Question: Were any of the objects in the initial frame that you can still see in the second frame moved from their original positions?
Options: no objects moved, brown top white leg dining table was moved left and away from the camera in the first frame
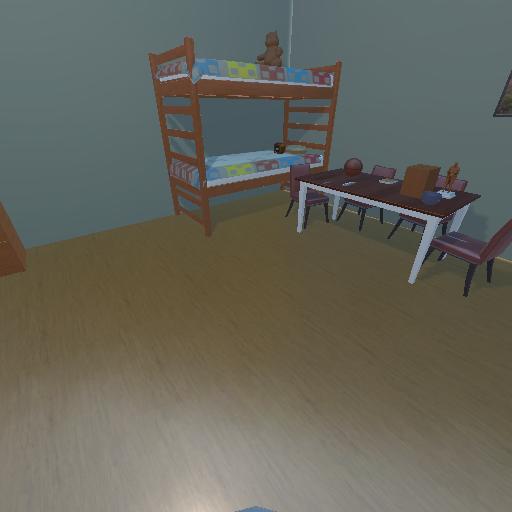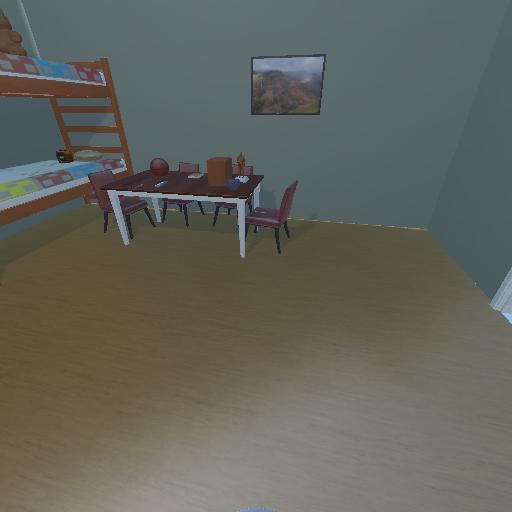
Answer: no objects moved